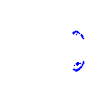
Particle: proton